Question: I followed <URL>' is called, the screen below is shown and i've to scroll down to find the filtered cells.
My code for datasource
'''
override func numberOfSections(in collectionView: UICollectionView) -> Int {
return 2
}
override func collectionView(_ collectionView: UICollectionView, numberOfItemsInSection section: Int) -> Int {
return section == 0 ? 0 : count // this got called after reloadData
}
override func collectionView(_ collectionView: UICollectionView,
cellForItemAt indexPath: IndexPath) -> UICollectionViewCell {
let cell = collectionView.dequeueReusableCell(...)
// this function did not get called after reloadData
}
'''

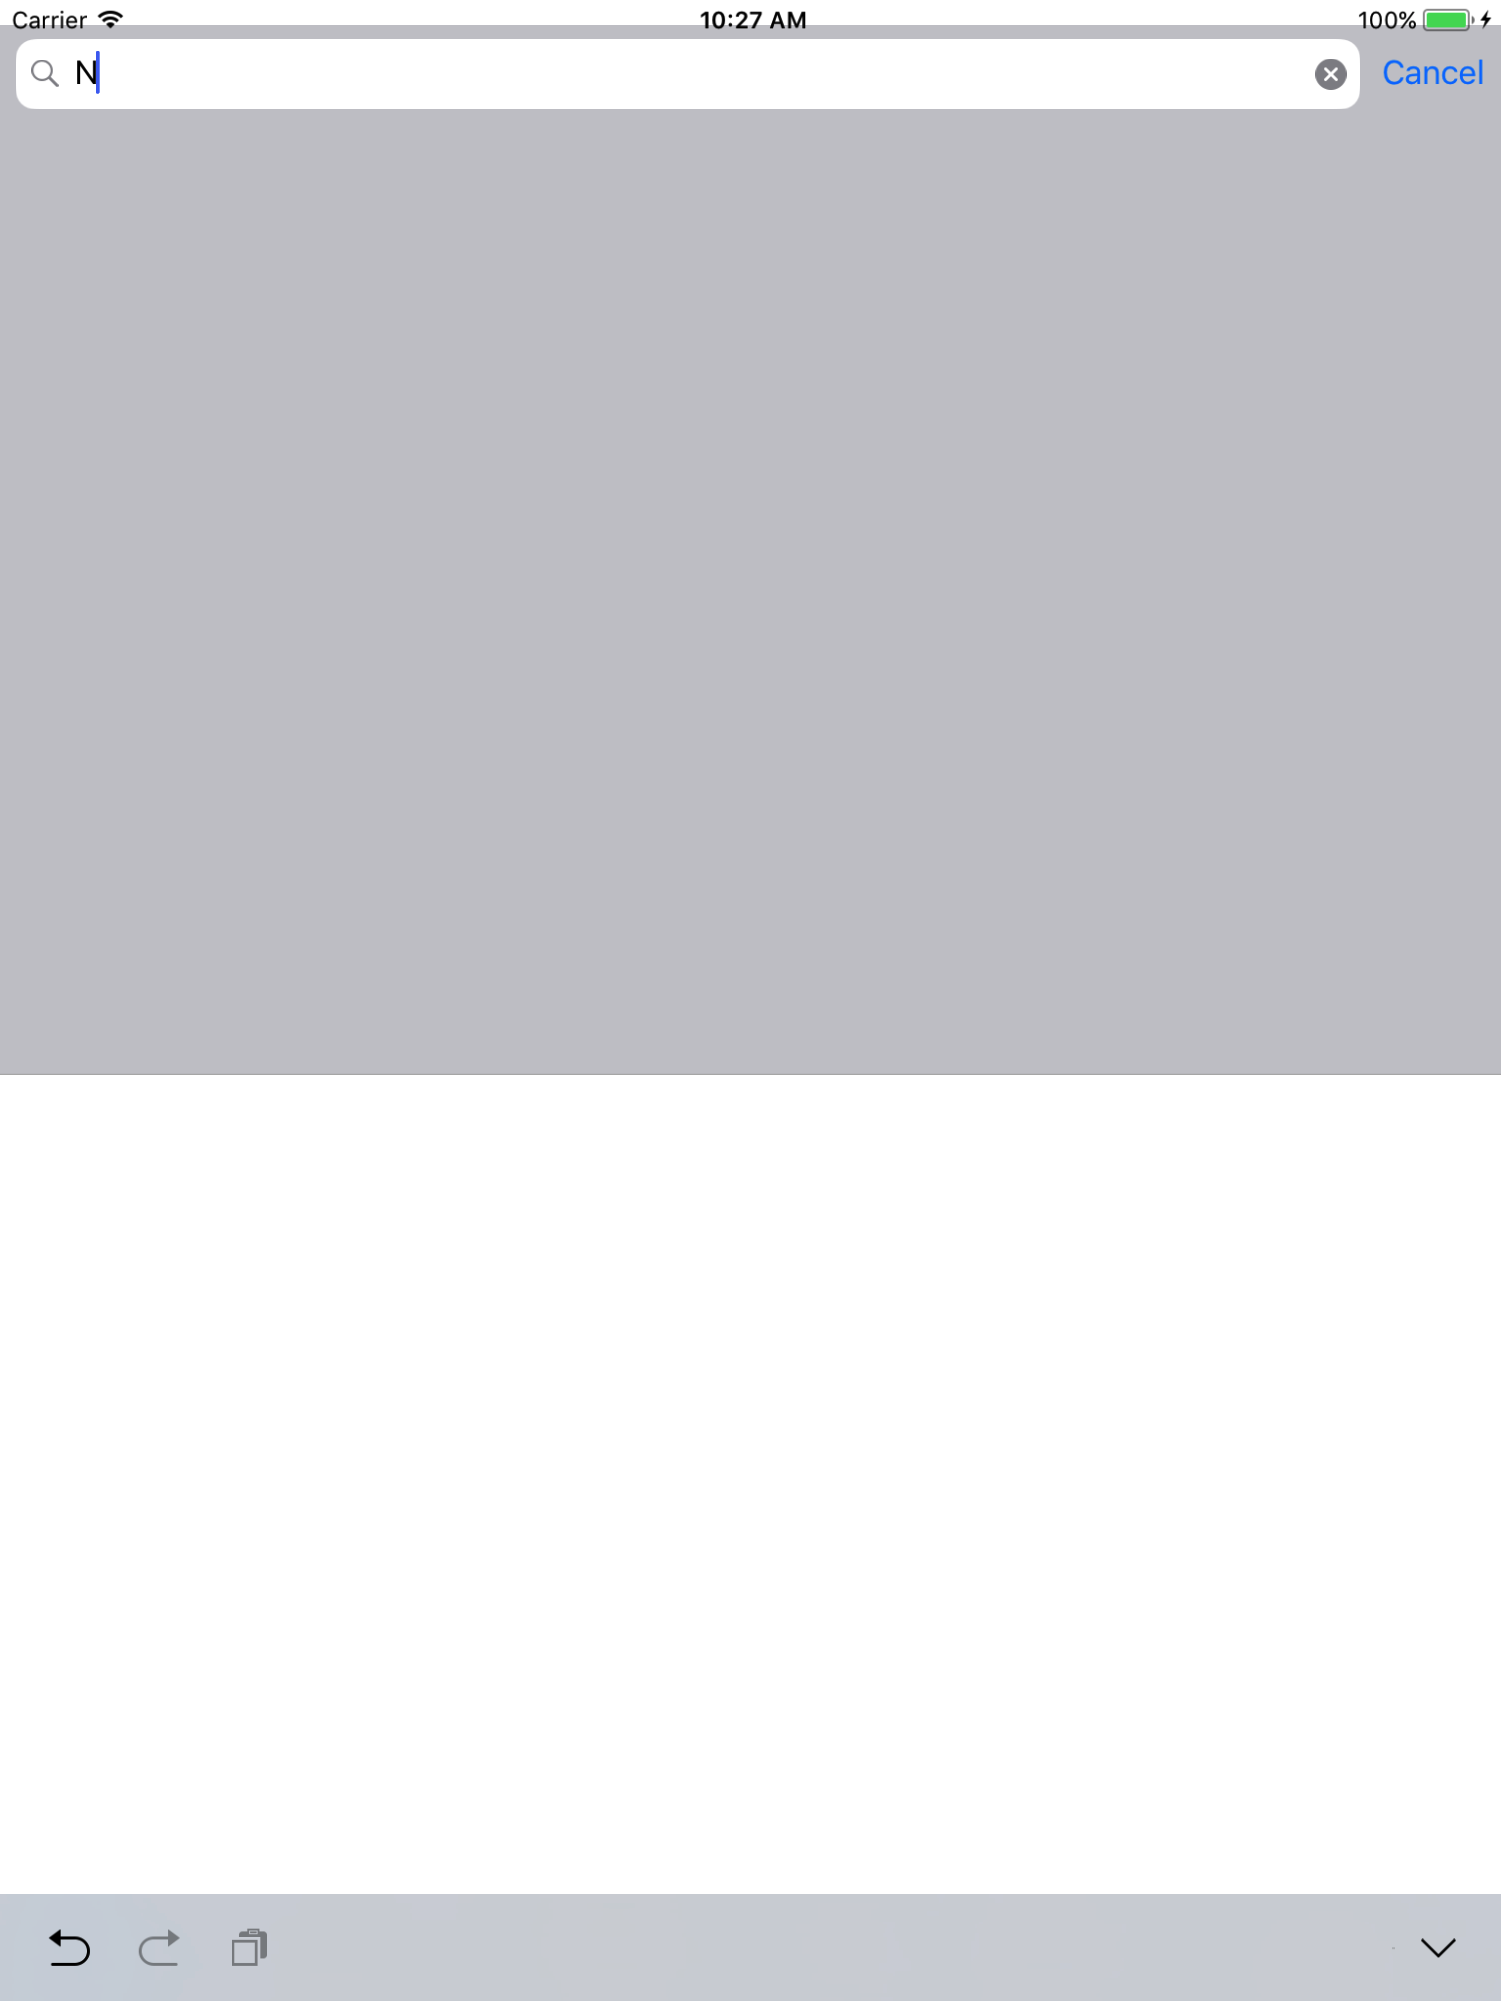
Answer: Found the problem...I set my search bar height to 'collectionView.contentSize', which changed from 50 to 2600 after 'reloadData' for some reason